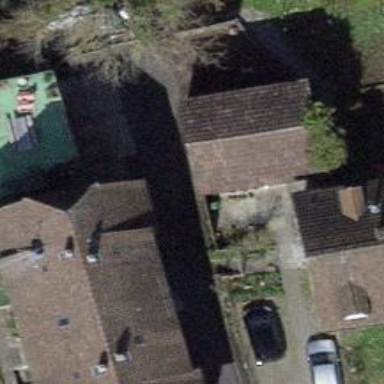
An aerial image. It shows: Shed building.